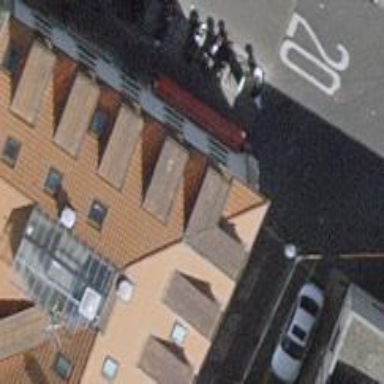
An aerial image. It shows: Restaurant.